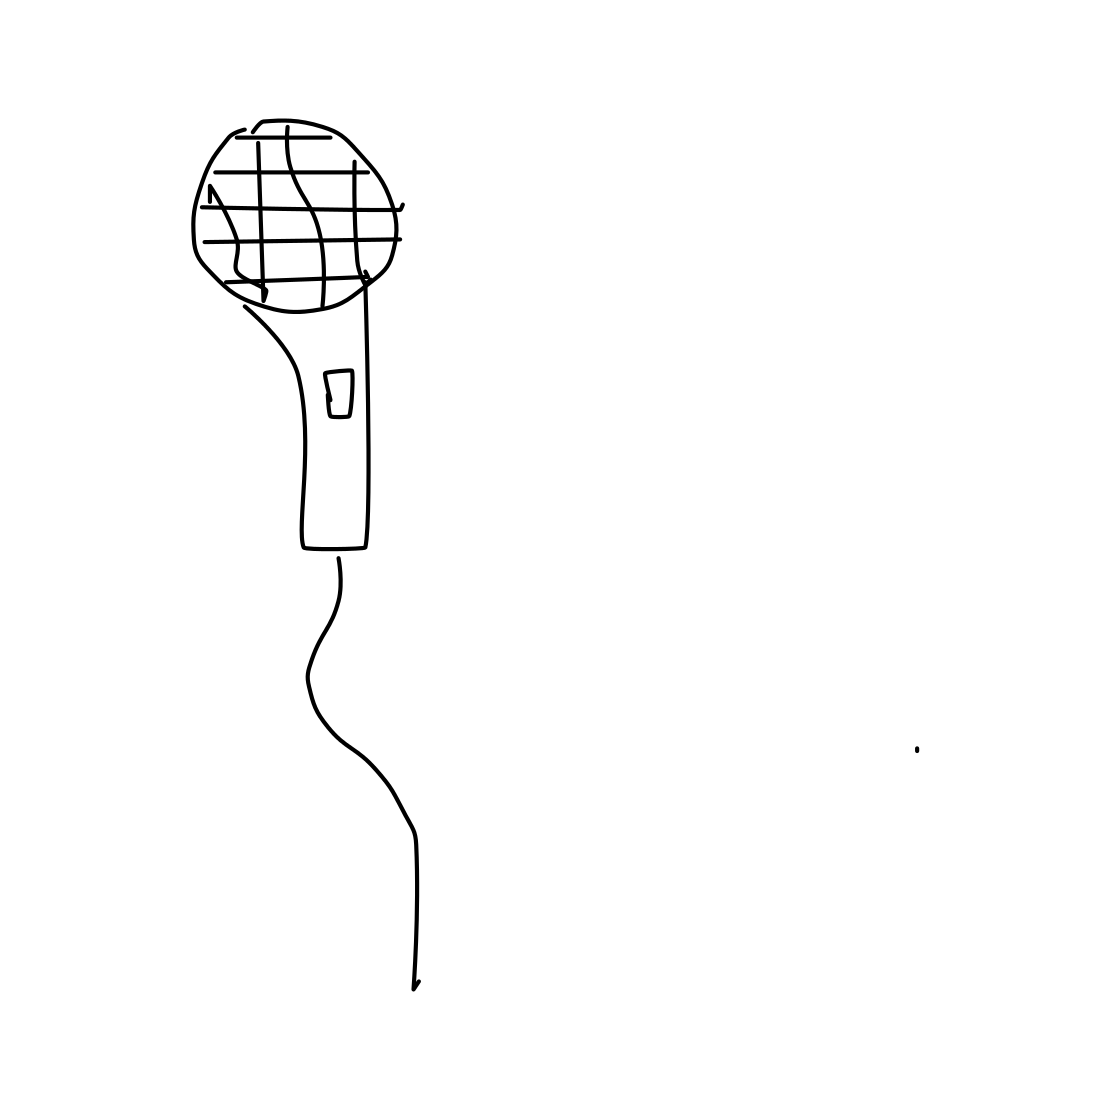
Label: microphone